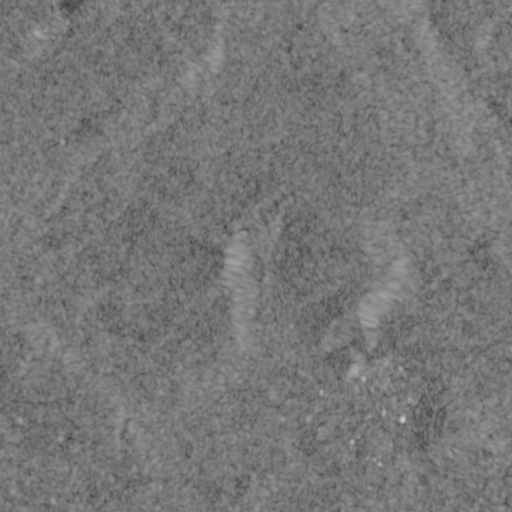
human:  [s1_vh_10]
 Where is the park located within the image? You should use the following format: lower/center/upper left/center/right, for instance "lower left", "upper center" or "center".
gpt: The park is located in the lower right of the image.
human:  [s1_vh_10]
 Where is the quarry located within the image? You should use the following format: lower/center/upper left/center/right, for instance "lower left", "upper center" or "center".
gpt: The quarry is located in the upper left of the image.
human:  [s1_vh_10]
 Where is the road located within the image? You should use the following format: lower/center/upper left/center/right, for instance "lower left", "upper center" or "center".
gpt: There is no road in the image.

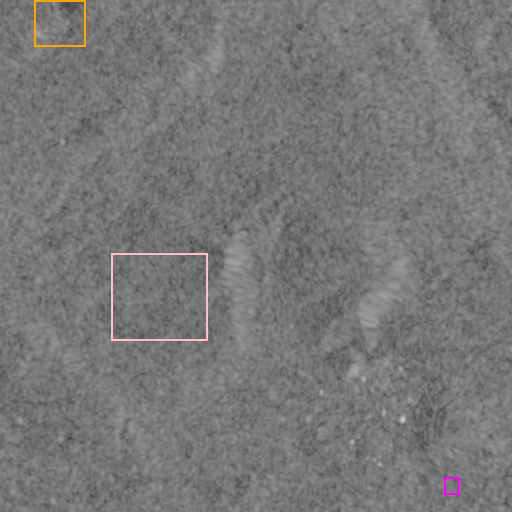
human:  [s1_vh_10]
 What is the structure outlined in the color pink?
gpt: The structure outlined in pink is a crop field.
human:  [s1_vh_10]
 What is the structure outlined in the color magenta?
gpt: The structure outlined in magenta is a park.
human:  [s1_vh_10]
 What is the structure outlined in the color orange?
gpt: The structure outlined in orange is a quarry.
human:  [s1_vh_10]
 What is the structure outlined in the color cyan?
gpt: There is no cyan outline.